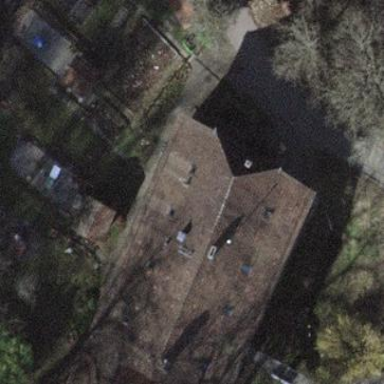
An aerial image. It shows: White building with gabled roof.